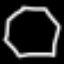
Label: octagon